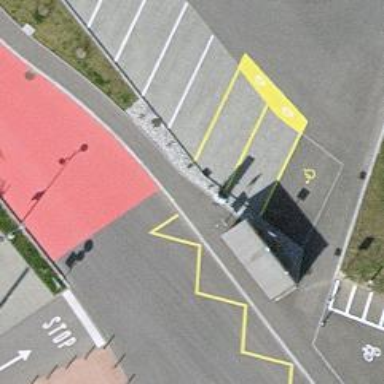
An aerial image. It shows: Charging station.